Interaction volume radius: 10 \u00c5
Interaction volume height: 20 \u00c5
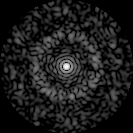
Disorder parameter: 0.8336